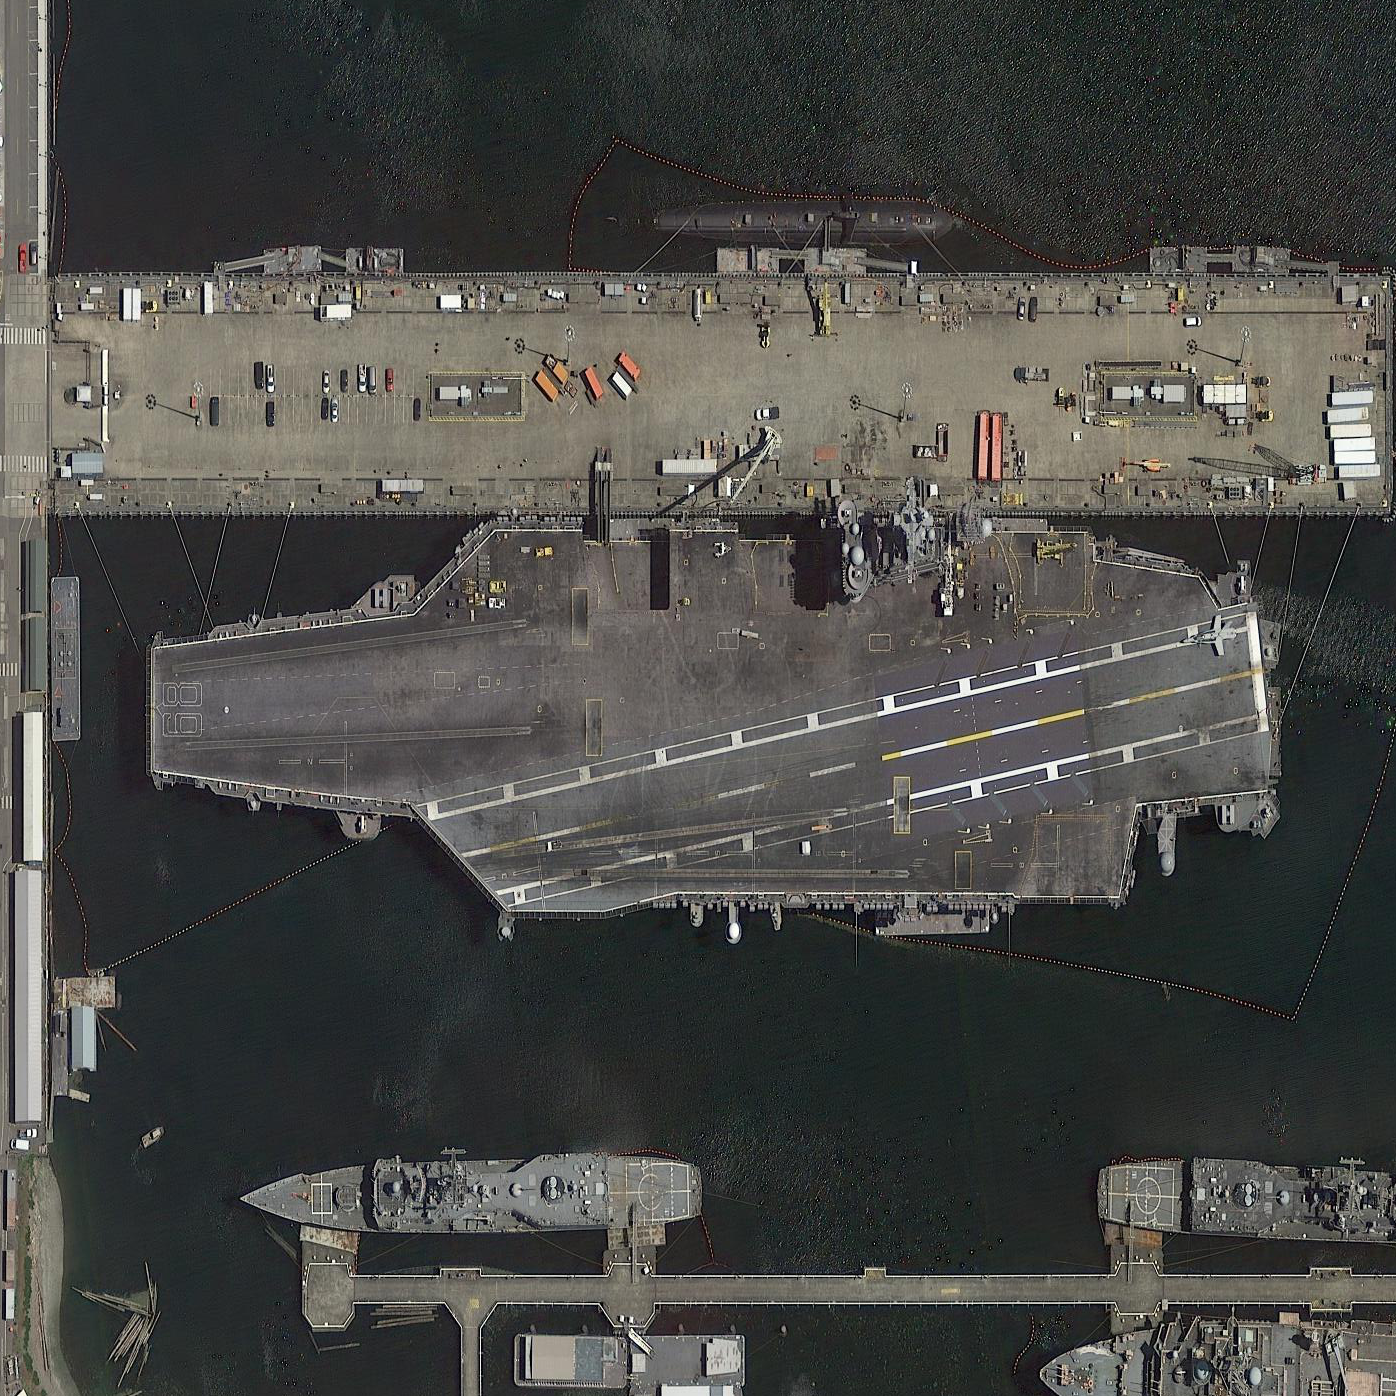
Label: aircraft_carrier